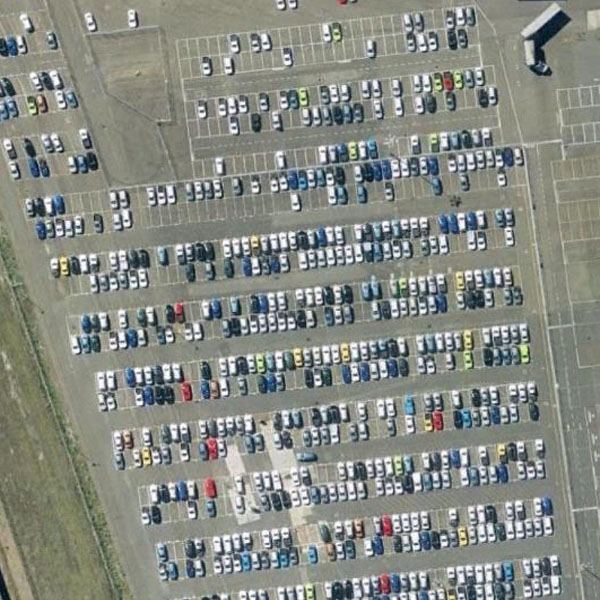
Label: Parking